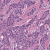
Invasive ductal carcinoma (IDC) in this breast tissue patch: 1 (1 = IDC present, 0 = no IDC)